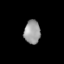
Tissue: lung
Cell type: Others
Senescence score: 0.2067
Nuclear area (px): 373
Mean DAPI intensity: 155.421